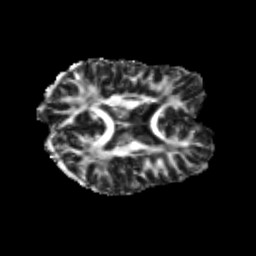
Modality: FA
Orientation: axial
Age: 29
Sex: male
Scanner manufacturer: siemens
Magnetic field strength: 3 T
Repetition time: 3.5 s
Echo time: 0.104 s